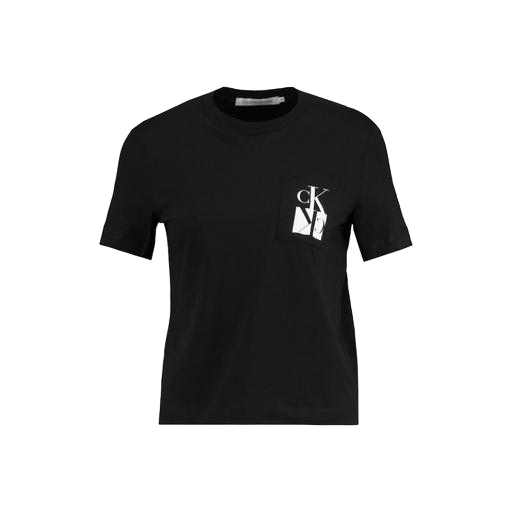
black new classic cropped tee pocket, graphic tee, graphic short-sleeve tee, white background